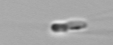
Label: Chaetoceros_subtilis